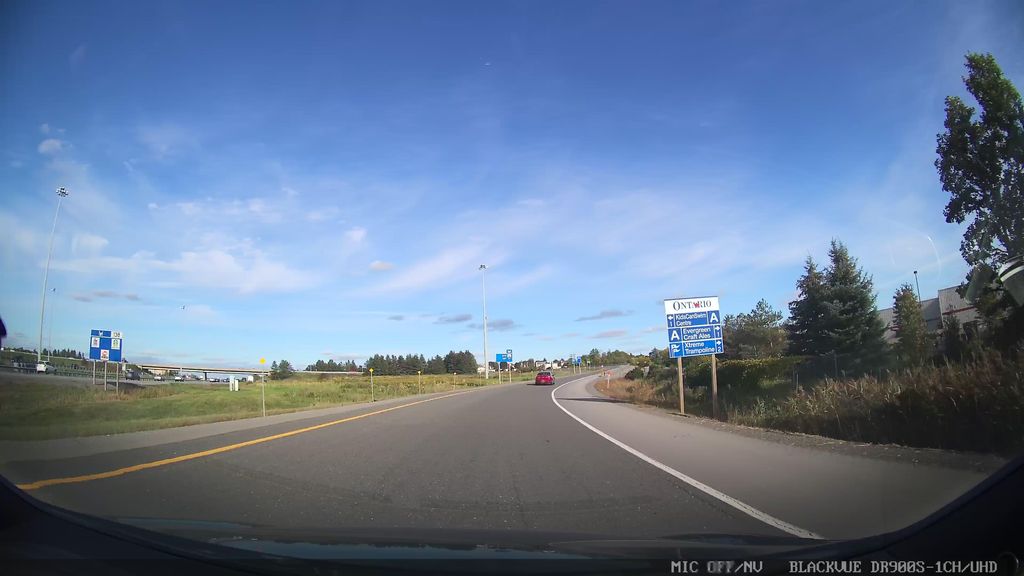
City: ottawa-gatineau